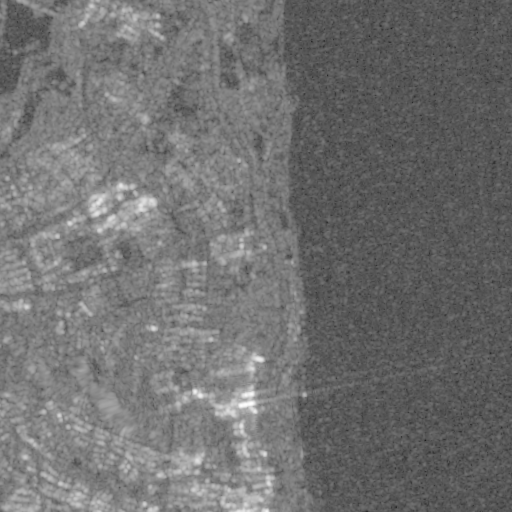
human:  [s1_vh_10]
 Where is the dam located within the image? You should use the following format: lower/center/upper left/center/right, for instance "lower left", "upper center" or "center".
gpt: The dam is located in the upper left of the image.
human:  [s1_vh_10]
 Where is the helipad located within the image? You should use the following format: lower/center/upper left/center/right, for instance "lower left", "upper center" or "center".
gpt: The helipad is located in the center of the image.
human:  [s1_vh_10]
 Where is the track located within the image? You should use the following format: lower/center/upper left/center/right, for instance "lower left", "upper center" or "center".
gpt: The track is located in the lower left of the image.
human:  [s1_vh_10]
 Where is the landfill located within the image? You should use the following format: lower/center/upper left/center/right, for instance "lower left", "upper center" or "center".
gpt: There is no landfill in the image.

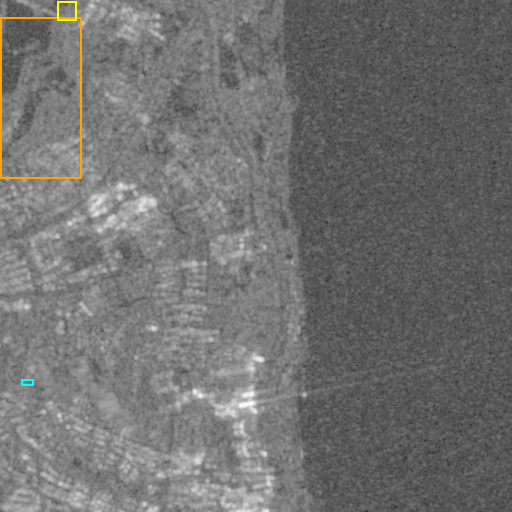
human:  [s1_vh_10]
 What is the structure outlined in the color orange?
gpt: The structure outlined in orange is a park.
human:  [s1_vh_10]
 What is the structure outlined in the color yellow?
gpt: The structure outlined in yellow is a parking lot.
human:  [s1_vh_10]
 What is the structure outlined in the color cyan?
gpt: The structure outlined in cyan is a track.
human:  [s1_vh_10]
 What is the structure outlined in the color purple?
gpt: There is no purple outline.